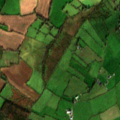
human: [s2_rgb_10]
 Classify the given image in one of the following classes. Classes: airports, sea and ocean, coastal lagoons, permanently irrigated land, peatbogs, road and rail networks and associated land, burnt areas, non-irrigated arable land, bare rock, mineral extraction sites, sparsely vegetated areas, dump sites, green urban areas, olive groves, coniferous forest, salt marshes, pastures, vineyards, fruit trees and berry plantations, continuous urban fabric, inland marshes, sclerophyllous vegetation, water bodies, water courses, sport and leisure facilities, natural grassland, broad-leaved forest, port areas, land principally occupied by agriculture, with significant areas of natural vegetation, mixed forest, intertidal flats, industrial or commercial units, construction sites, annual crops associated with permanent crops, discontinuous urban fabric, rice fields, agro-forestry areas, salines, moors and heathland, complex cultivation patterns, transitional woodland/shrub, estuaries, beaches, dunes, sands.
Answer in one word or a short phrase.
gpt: non-irrigated arable land, pastures